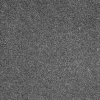
Atmospheric dust classification: dusty